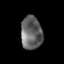
Tissue: prostate
Cell type: Epithelial cells
Senescence score: 0.3119
Nuclear area (px): 690
Mean DAPI intensity: 100.013